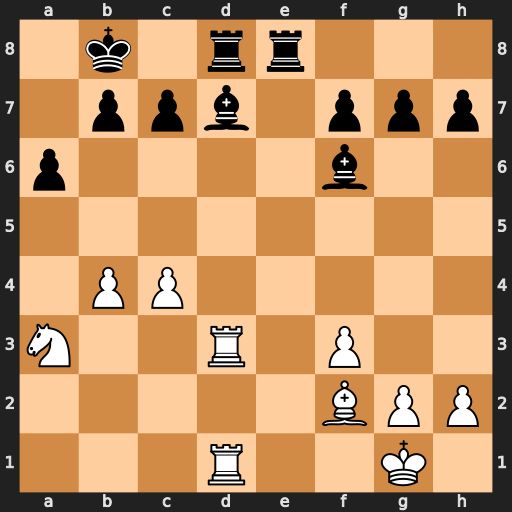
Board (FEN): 1k1rr3/1ppb1ppp/p4b2/8/1PP5/N2R1P2/5BPP/3R2K1
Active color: w
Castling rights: -
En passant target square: -
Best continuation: Rxd7 Rxd7 Rxd7